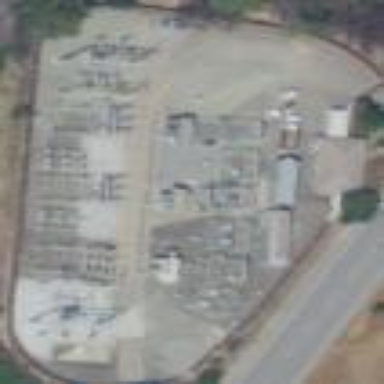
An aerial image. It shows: Power substation.